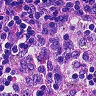
Metastatic tissue present: no